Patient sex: M
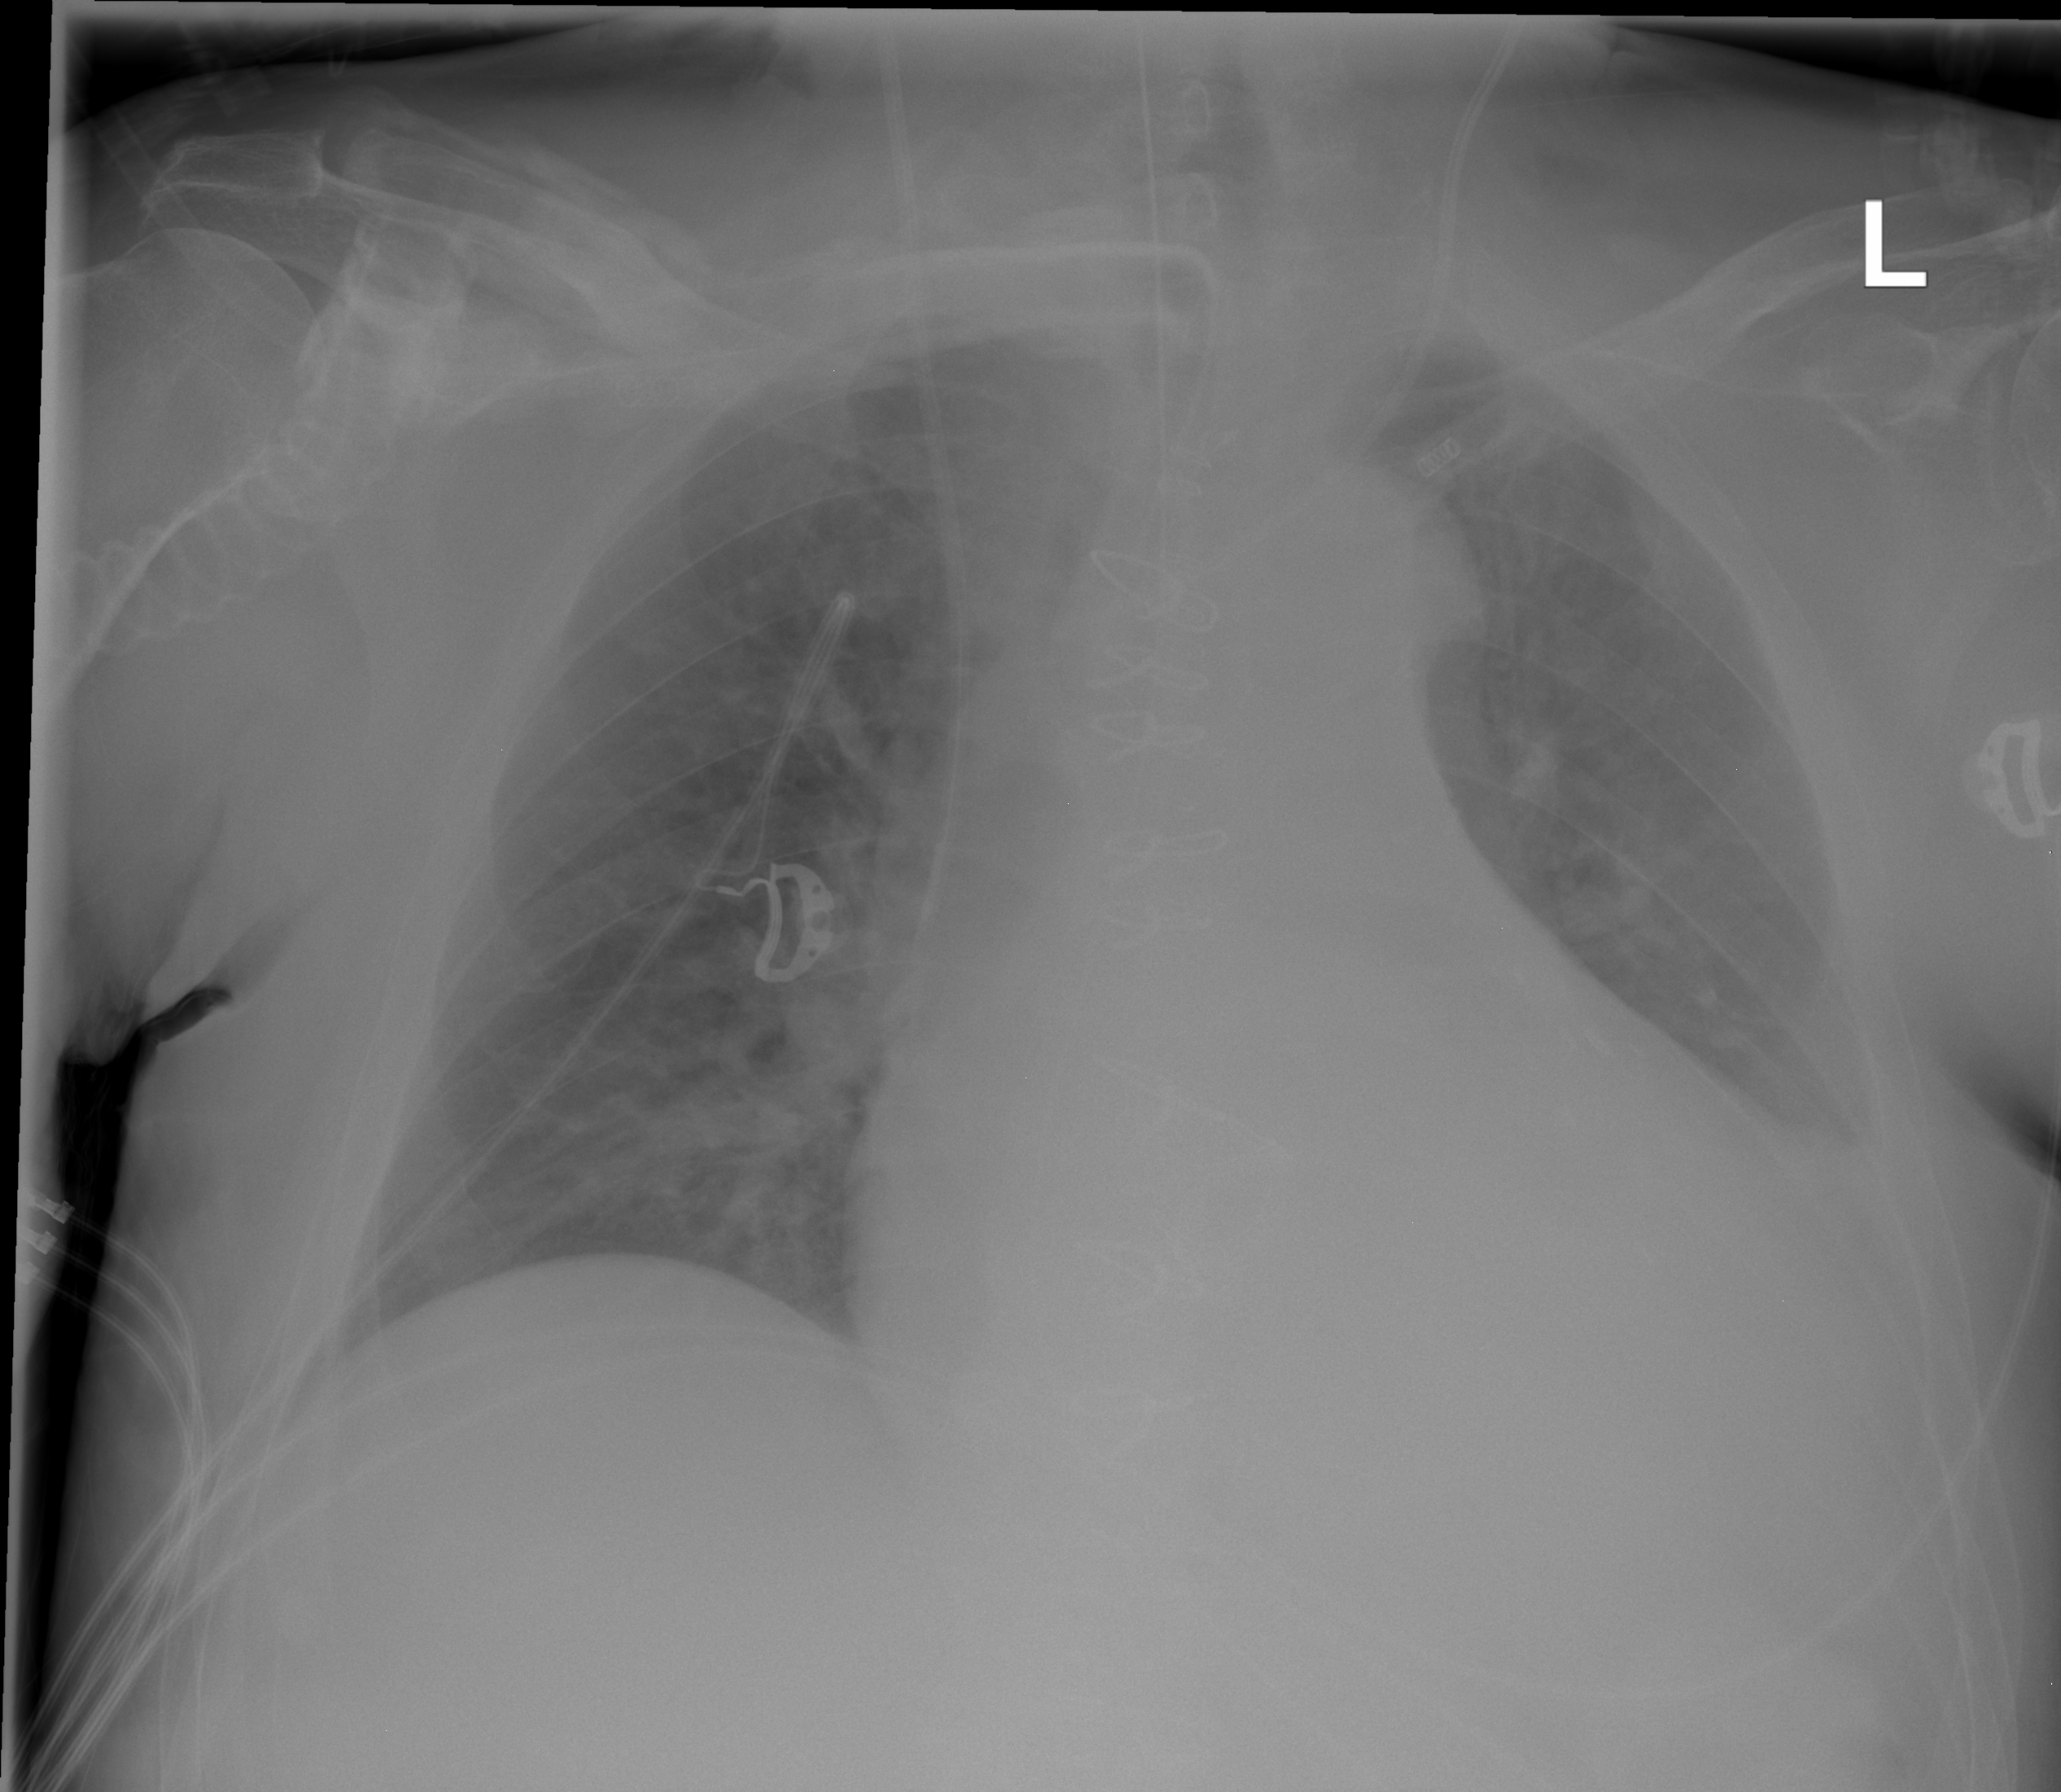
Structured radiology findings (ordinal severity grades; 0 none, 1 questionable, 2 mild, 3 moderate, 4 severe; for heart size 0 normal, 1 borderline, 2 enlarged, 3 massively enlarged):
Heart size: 2
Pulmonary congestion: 0
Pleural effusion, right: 0
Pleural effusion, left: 1
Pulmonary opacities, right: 0
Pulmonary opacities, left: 0
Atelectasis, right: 0
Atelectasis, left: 2